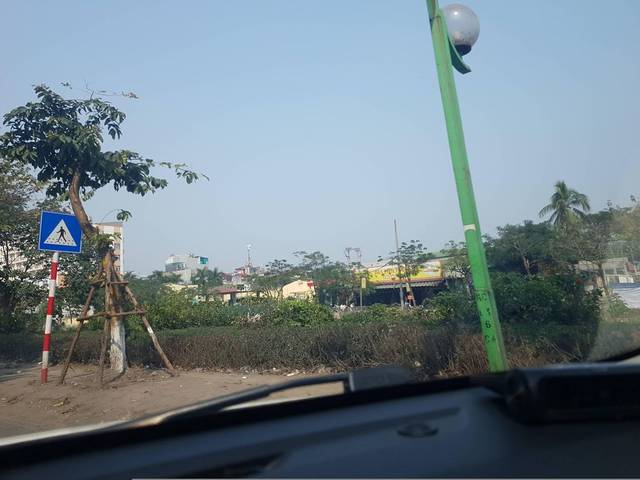
Region: Vietnam
Coordinates: 20.978, 105.823